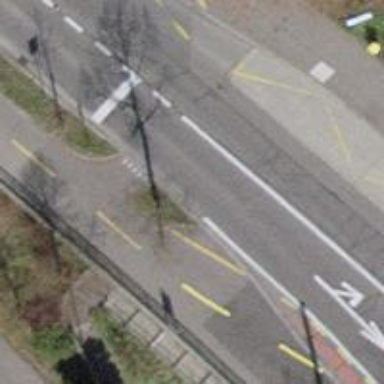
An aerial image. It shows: Bus stop for trolleybuses with designated stop position for public transport.